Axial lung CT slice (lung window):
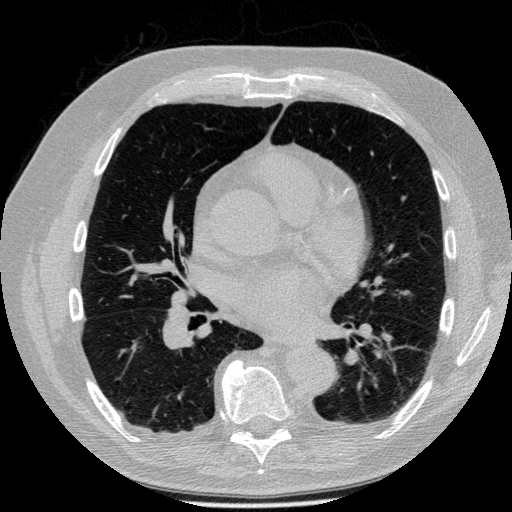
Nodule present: no